Question: I have a list of point [xmin,ymin,xmax,ymax] for each as show by black point
How to find which are the rectangles that are being covered by another rectangle and how much it is being covered .the algorithm should be efficient. one solution would be to check every rectangle with each other rectangle which would take a time complexity of O(n^2) , but I need efficient algorithm.

Note that there are many such rectangle as show in image.the red one should be detected for removal and green one should be kept.
Input is n rectangle
output is area of covering and rectangle id to which it cover .
It would be preferable to give some algorithm and explanation.
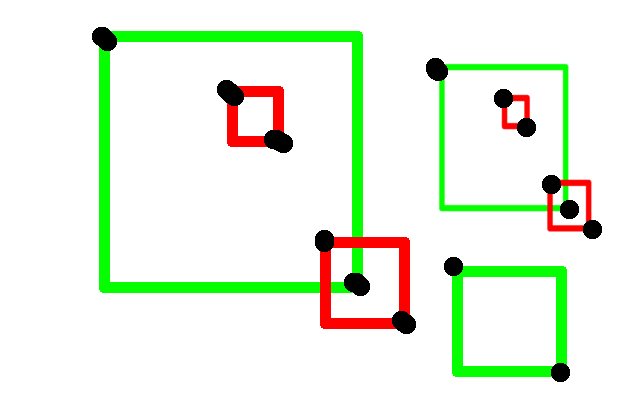
Answer: Say the list of rectangles is 'L' and say the final list that only has the green ones is 'G'. The rectangles can be added one after another to G. Before each add, it is checked against the list already in 'G'. If it overlaps with one of them, compare their sizes(areas). If it is bigger than the one in the list, replaces it, otherwise it is not added to 'G'.
'G' will never have two rectangles that overlap (that is the algorithm invariant). This way you only check against those that are candidates for ending up in the final list.
This is definitely better than O(n^2), if the rectangles have random overlaps. But the worst case is still O(n^2) - when none of the input rectangles in 'L' overlap. In that case each overlap check is a O(n) operation.
But the overlap check can be optimized. By maintaining a sorted list of points, based on both X and Y, the overlap check can be done just against the ones that are closest to the rectangle's xmin, xmax, ymin and ymax. This I think is a bit tricky, esp when the new rectangle only partially overlaps or if it overlaps with multiple ones. But it can be done.
In any case, the overlap check can be sped up to some extent that it doesn't have to be against all the rectangles in 'G'. I couldn't quantify it, but done correctly, I believe, it can be done in O(nlogn).